Field crop: maize
Growth stage: 2
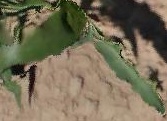
Species: maize